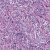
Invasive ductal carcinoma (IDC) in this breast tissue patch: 1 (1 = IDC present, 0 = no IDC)